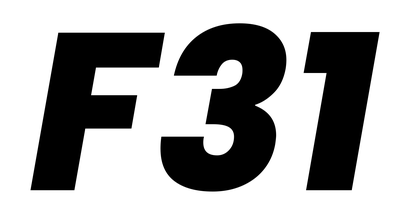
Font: Poppins-ExtraBoldItalic